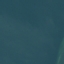
Label: SeaLake